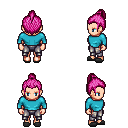
a pixel art fantasy rpg character, female body template, human, light skin, teal long-sleeve shirt, metal pants, pink short topknot hairstyle, gray slippers, four views (front, back, left, right), 2x2 character sprite sheet, small pixel art, hard edges, no anti-aliasing